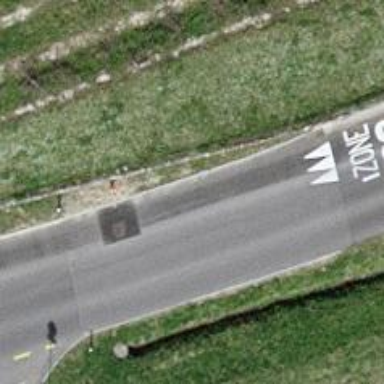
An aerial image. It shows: Tertiary road.